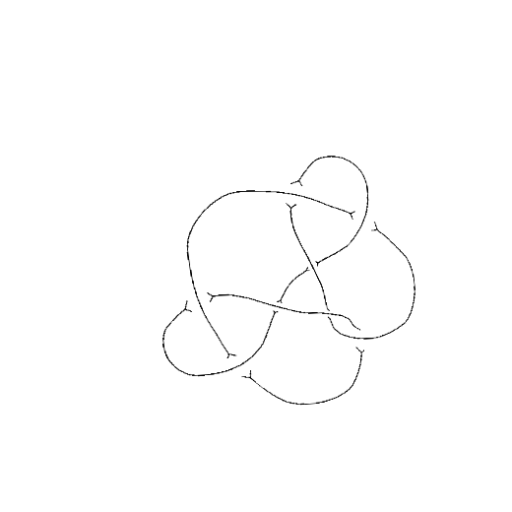
Crossing number: 8